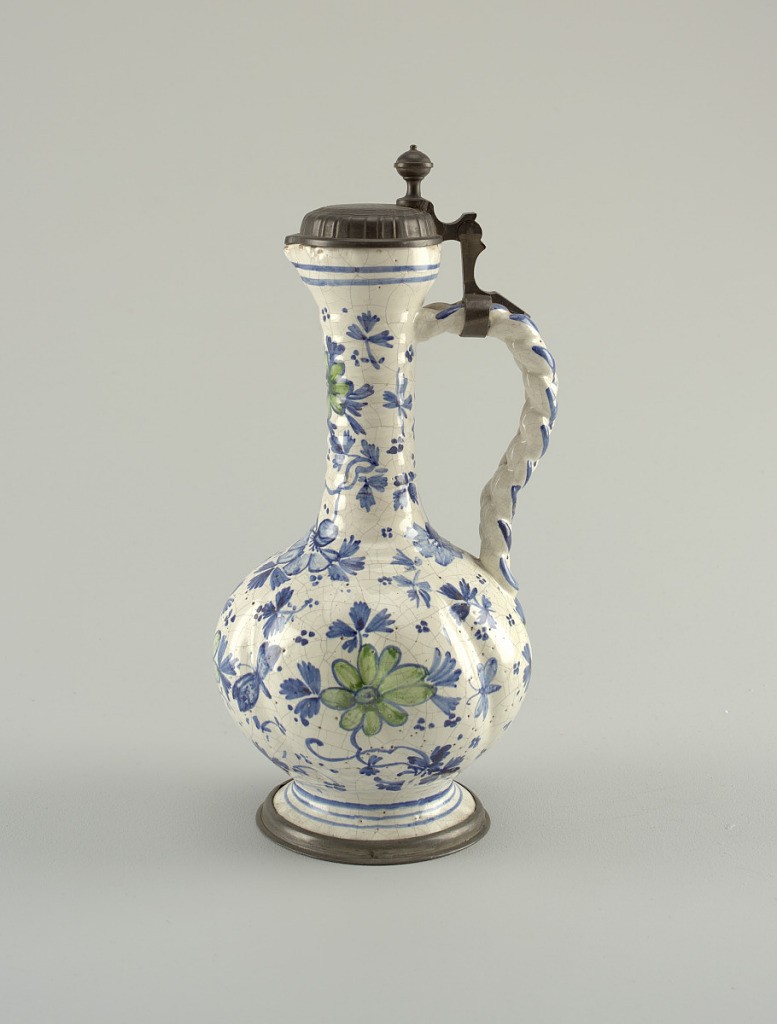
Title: Ewer
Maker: Ansbach Pottery and Porcelain Factory, active 1708–1860
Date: ca. 1750
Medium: Tin-glazed earthenware, pewter
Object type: ewer
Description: Jug on a spreading circular foot mounted on a pewter ring. The body is bulbous, with a tall neck showing horizontal ribbing, terminating in a flaring mouth and open spout. Braided loop handle. Creamy- white crackled glaze, with underglaze blue and green decoration showing flowers and clustered dots. Flat gadrooned cover mounted on handle.